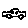
Label: car